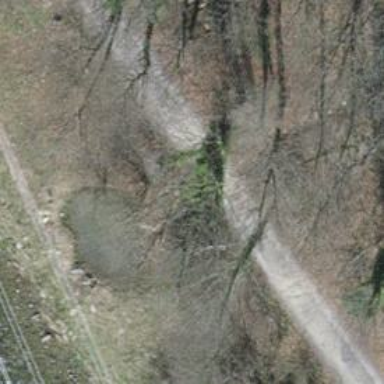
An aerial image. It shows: Culvert tunnel.